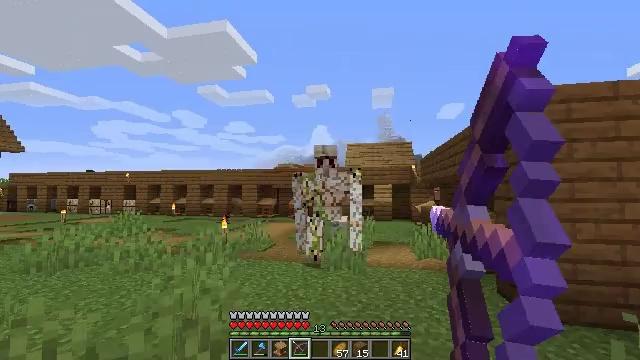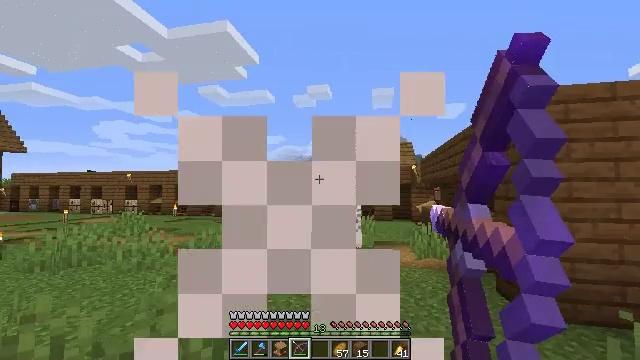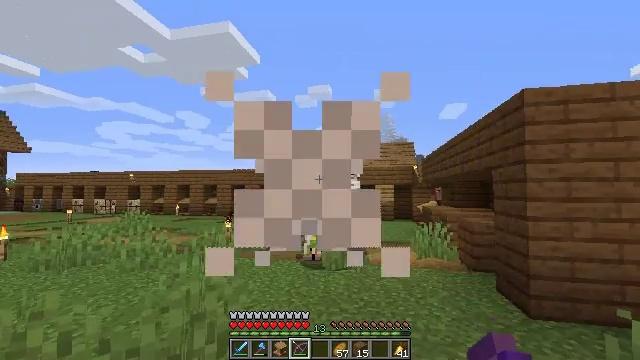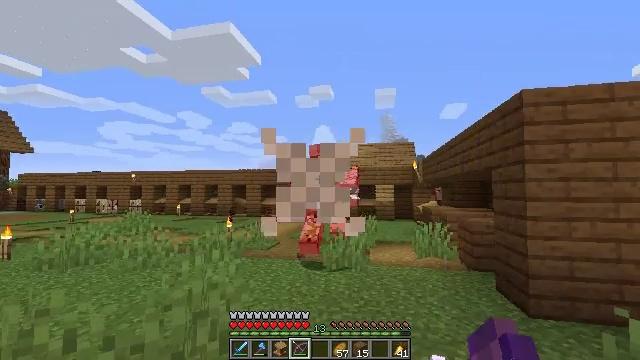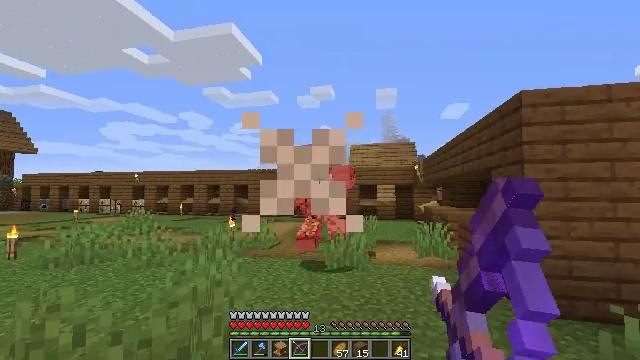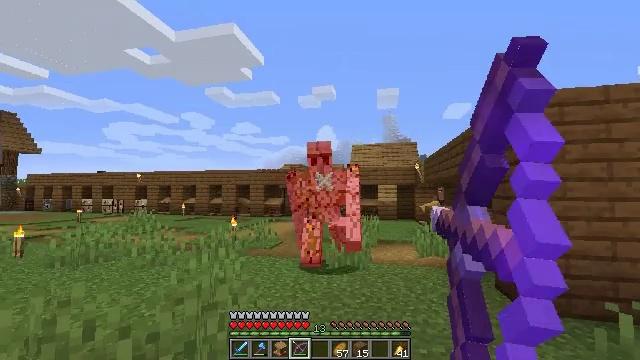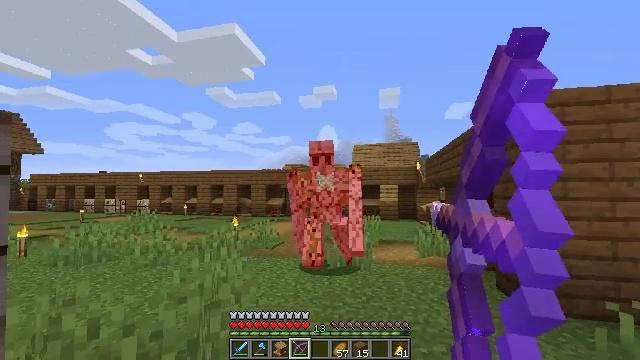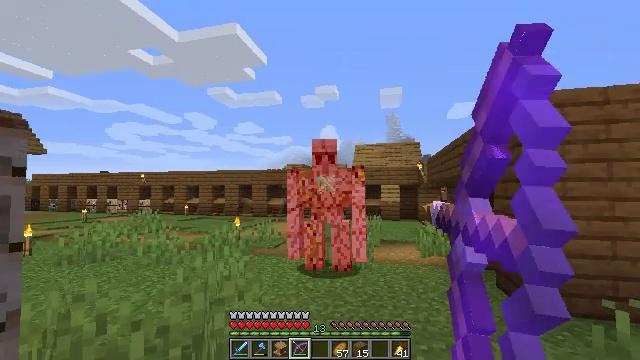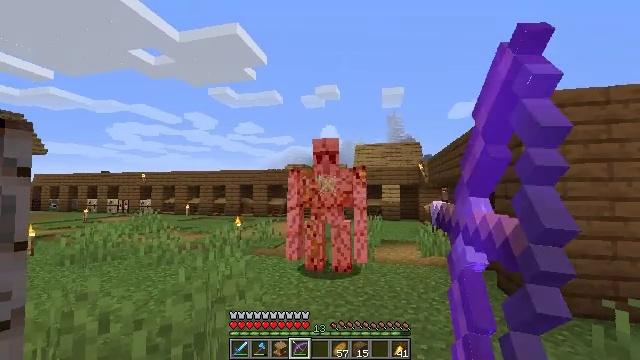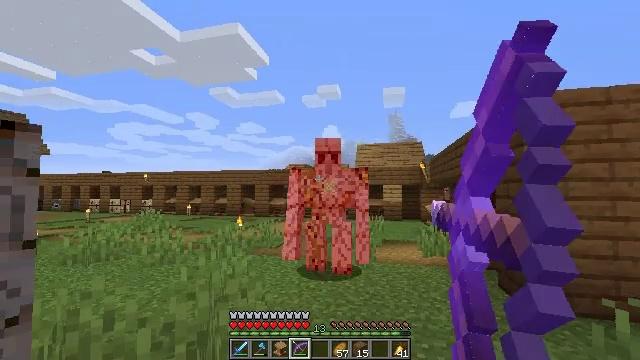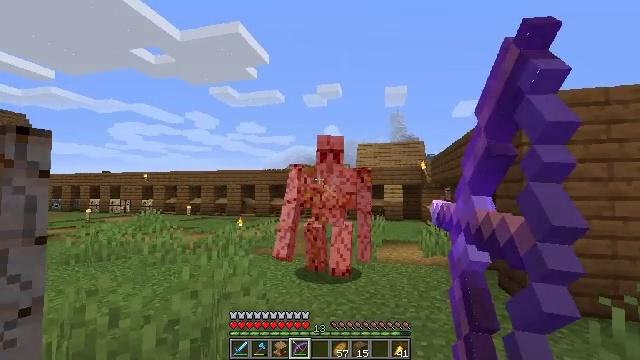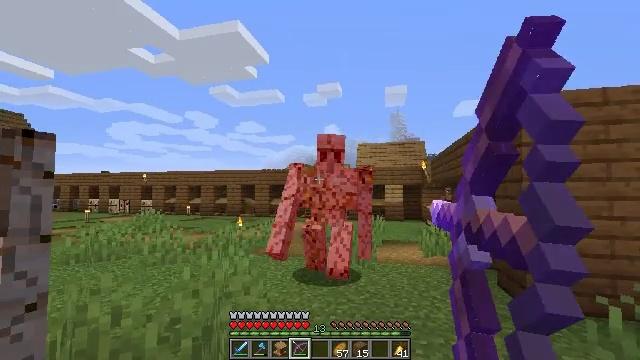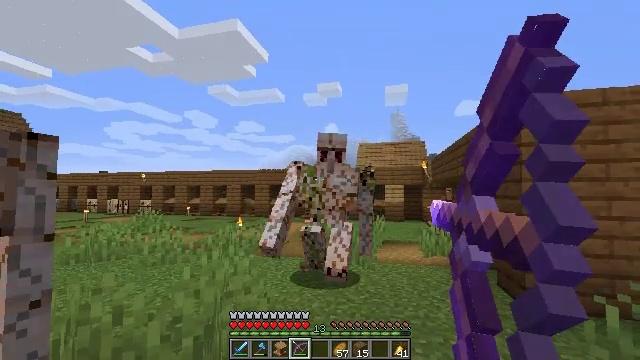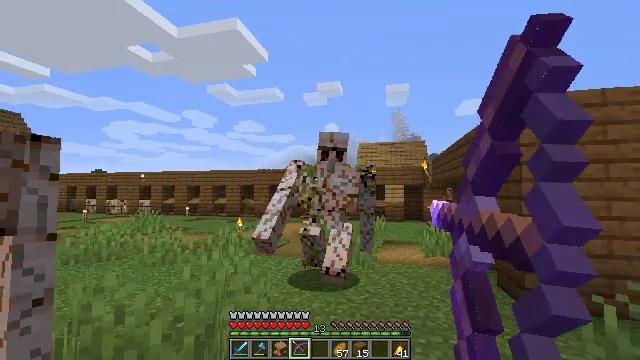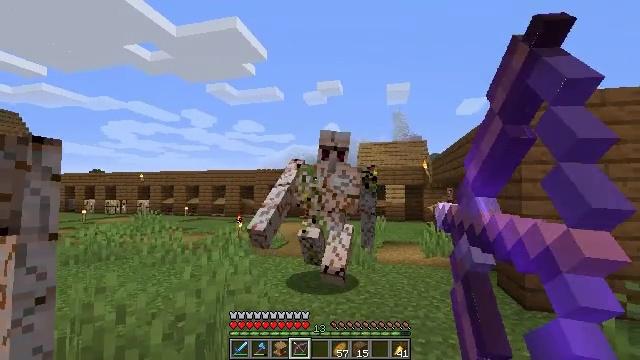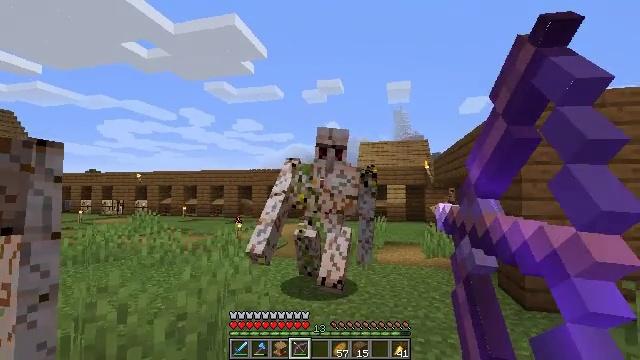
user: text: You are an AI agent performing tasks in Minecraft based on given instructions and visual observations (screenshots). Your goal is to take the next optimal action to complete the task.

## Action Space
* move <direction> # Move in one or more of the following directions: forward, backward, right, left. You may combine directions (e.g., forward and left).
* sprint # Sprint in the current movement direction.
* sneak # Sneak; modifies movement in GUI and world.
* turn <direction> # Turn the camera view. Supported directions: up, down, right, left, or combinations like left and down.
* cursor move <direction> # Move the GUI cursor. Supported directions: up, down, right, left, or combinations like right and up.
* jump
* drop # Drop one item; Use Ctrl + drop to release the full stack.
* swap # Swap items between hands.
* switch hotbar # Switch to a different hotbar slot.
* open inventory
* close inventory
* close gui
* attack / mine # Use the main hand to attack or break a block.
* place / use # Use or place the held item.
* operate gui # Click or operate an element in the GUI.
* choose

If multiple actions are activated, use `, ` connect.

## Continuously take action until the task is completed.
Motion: motion action
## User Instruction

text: Defeat the iron golem.
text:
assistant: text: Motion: move back, use / place
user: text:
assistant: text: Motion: move back, use / place
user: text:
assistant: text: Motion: move back, use / place
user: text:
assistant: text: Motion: move back, use / place
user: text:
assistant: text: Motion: move back, use / place
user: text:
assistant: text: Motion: move back, use / place
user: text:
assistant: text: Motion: move back, use / place
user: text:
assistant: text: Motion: move back, use / place
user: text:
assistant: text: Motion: move back, use / place
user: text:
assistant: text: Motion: move back, use / place
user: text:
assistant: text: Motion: move back, use / place
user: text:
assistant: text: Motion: move back, use / place
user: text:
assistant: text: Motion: move back, use / place
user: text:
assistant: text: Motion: move back, use / place
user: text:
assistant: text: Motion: move back, use / place
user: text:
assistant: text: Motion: move back, use / place
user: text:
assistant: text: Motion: move back, use / place
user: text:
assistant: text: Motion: move back, use / place
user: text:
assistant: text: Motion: move back, use / place
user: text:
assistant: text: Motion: move back, use / place
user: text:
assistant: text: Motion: move back, use / place
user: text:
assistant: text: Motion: move back, use / place
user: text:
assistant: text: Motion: move back, use / place
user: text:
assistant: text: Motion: move back
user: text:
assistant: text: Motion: move back
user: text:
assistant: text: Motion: move back
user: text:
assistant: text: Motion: move back
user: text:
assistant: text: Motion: move back and move left
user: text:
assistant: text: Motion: move back and move left
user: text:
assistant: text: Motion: no_op